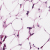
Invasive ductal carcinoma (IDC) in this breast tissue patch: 0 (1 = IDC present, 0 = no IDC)